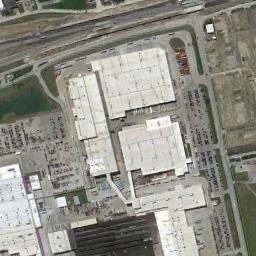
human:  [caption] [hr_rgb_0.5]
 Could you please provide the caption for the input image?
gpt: There are many houses of different shapes and sizes in the industrial zone .

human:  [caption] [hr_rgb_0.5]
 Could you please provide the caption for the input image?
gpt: In an industrial area, There are neatly planned factories and roads, Green belts, And parking lots for cars and trucks .

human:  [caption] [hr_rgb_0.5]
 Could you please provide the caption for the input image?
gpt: The industrial area with some white workshops, Parking lots and green areas is next to some freeways .

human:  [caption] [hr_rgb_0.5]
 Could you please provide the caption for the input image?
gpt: There is a road next to the industrial area .

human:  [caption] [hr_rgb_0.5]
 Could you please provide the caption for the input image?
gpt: There are some white buildings on the industrial area .